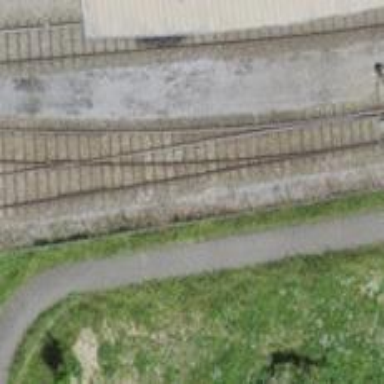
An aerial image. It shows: Single railway spur track.